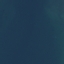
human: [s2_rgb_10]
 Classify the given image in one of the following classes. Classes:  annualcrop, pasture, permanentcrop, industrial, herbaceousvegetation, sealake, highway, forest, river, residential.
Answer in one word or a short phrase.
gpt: SeaLake